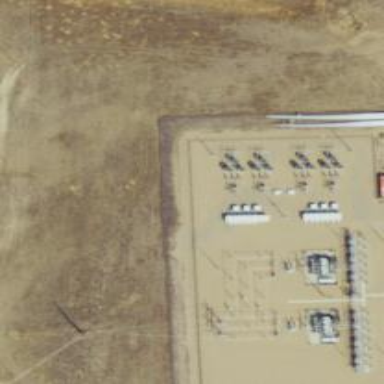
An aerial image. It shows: Power substation specializing in generation.